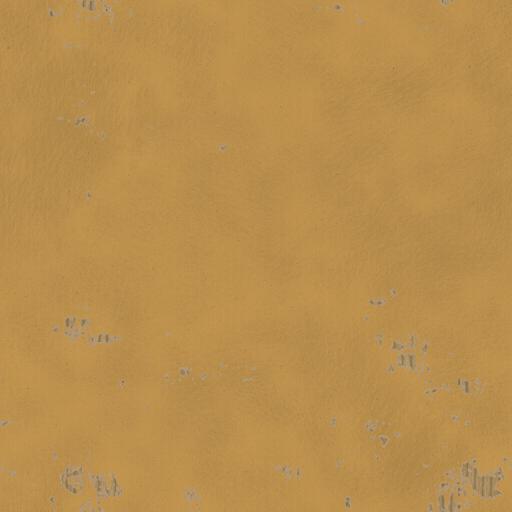
Tags: brown cardboard clean paper smooth